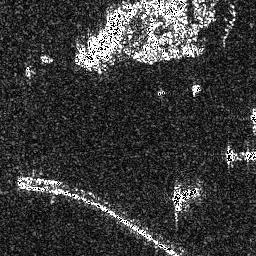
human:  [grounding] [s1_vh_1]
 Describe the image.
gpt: In the satellite image, there is  <ref>1 medium ship </ref> <box>[[66, 71, 77, 82, 0]]</box> located at bottom right,  <ref>1 medium ship </ref> <box>[[86, 57, 99, 64, 0]]</box> located at right.